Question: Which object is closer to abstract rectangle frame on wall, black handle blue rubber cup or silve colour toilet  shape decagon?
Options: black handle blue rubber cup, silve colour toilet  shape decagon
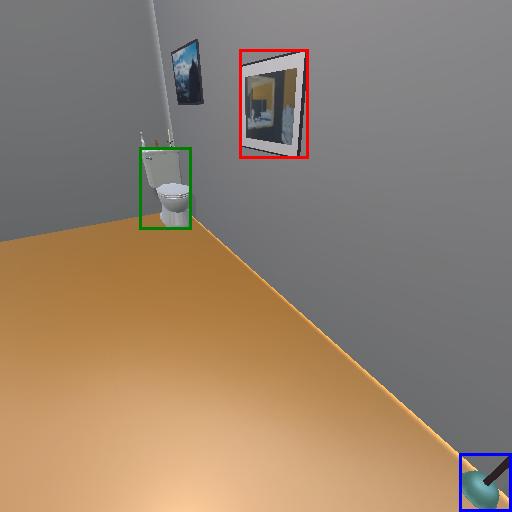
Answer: black handle blue rubber cup